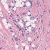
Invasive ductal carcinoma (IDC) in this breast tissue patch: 1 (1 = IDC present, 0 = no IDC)